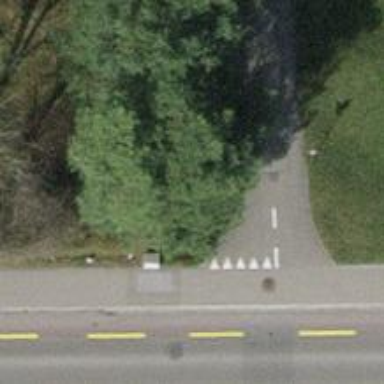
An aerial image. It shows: Street cabinet of man-made origin.